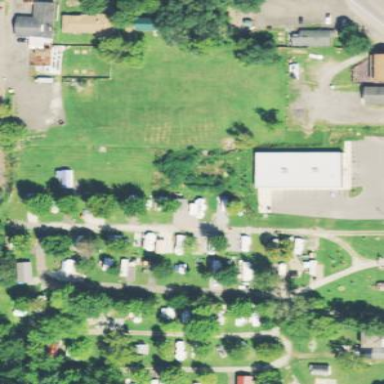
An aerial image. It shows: Campsite for tourism.